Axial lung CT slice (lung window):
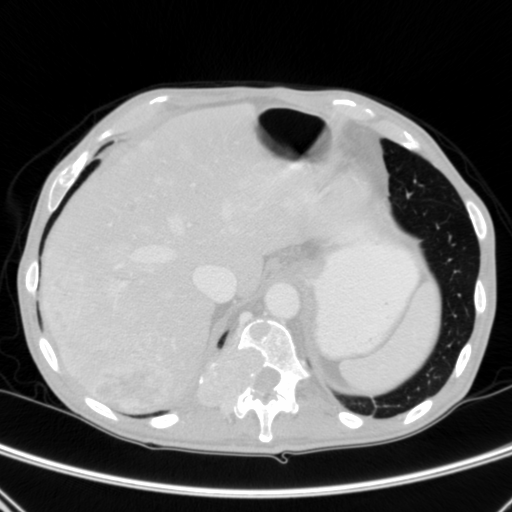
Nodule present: no